Question: I want to put a second UIScrollView inside of the first page of another UIScrollView.
To scroll to page 2 of the first UIScrollView I now have to swipe right above oder below the second UIScrollView. Is there a way to ignore a right swipe while being on page 3 of the second UIScrollView so I can scroll to page 2 of the first UIScrollView? Hope you understand my problem :/

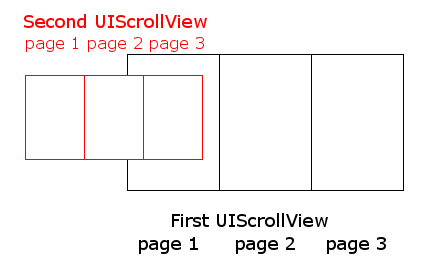
Answer: There are different approaches.
You could implement the delegate methods of the scroll view '(void)scrollViewDidScroll:(UIScrollView *)sender' and '(void)scrollViewDidEndDecelerating:(UIScrollView *)sender' to observe when the view was scrolled.
Through this you can track the index of the current page of the second scrollview.
I haven't tried it out yet, but something like this should go into the right direction:
'''
- (void)scrollViewDidScroll:(UIScrollView *)sender
{
if (indexOfSecondScrollView == 3 && secondScrollView.contentOffSet.x >= 3*second_scroll_view_screen_width){
firstScrollView.scrollEnabled == YES;
//move firstScrollView doing something like this:
[self.scrollView scrollRectToVisible:CGRectMake(x,y,width,height) animated:YES];
}
else{
firstScrollView.scrollEnabled = NO;
}
}
'''